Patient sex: M
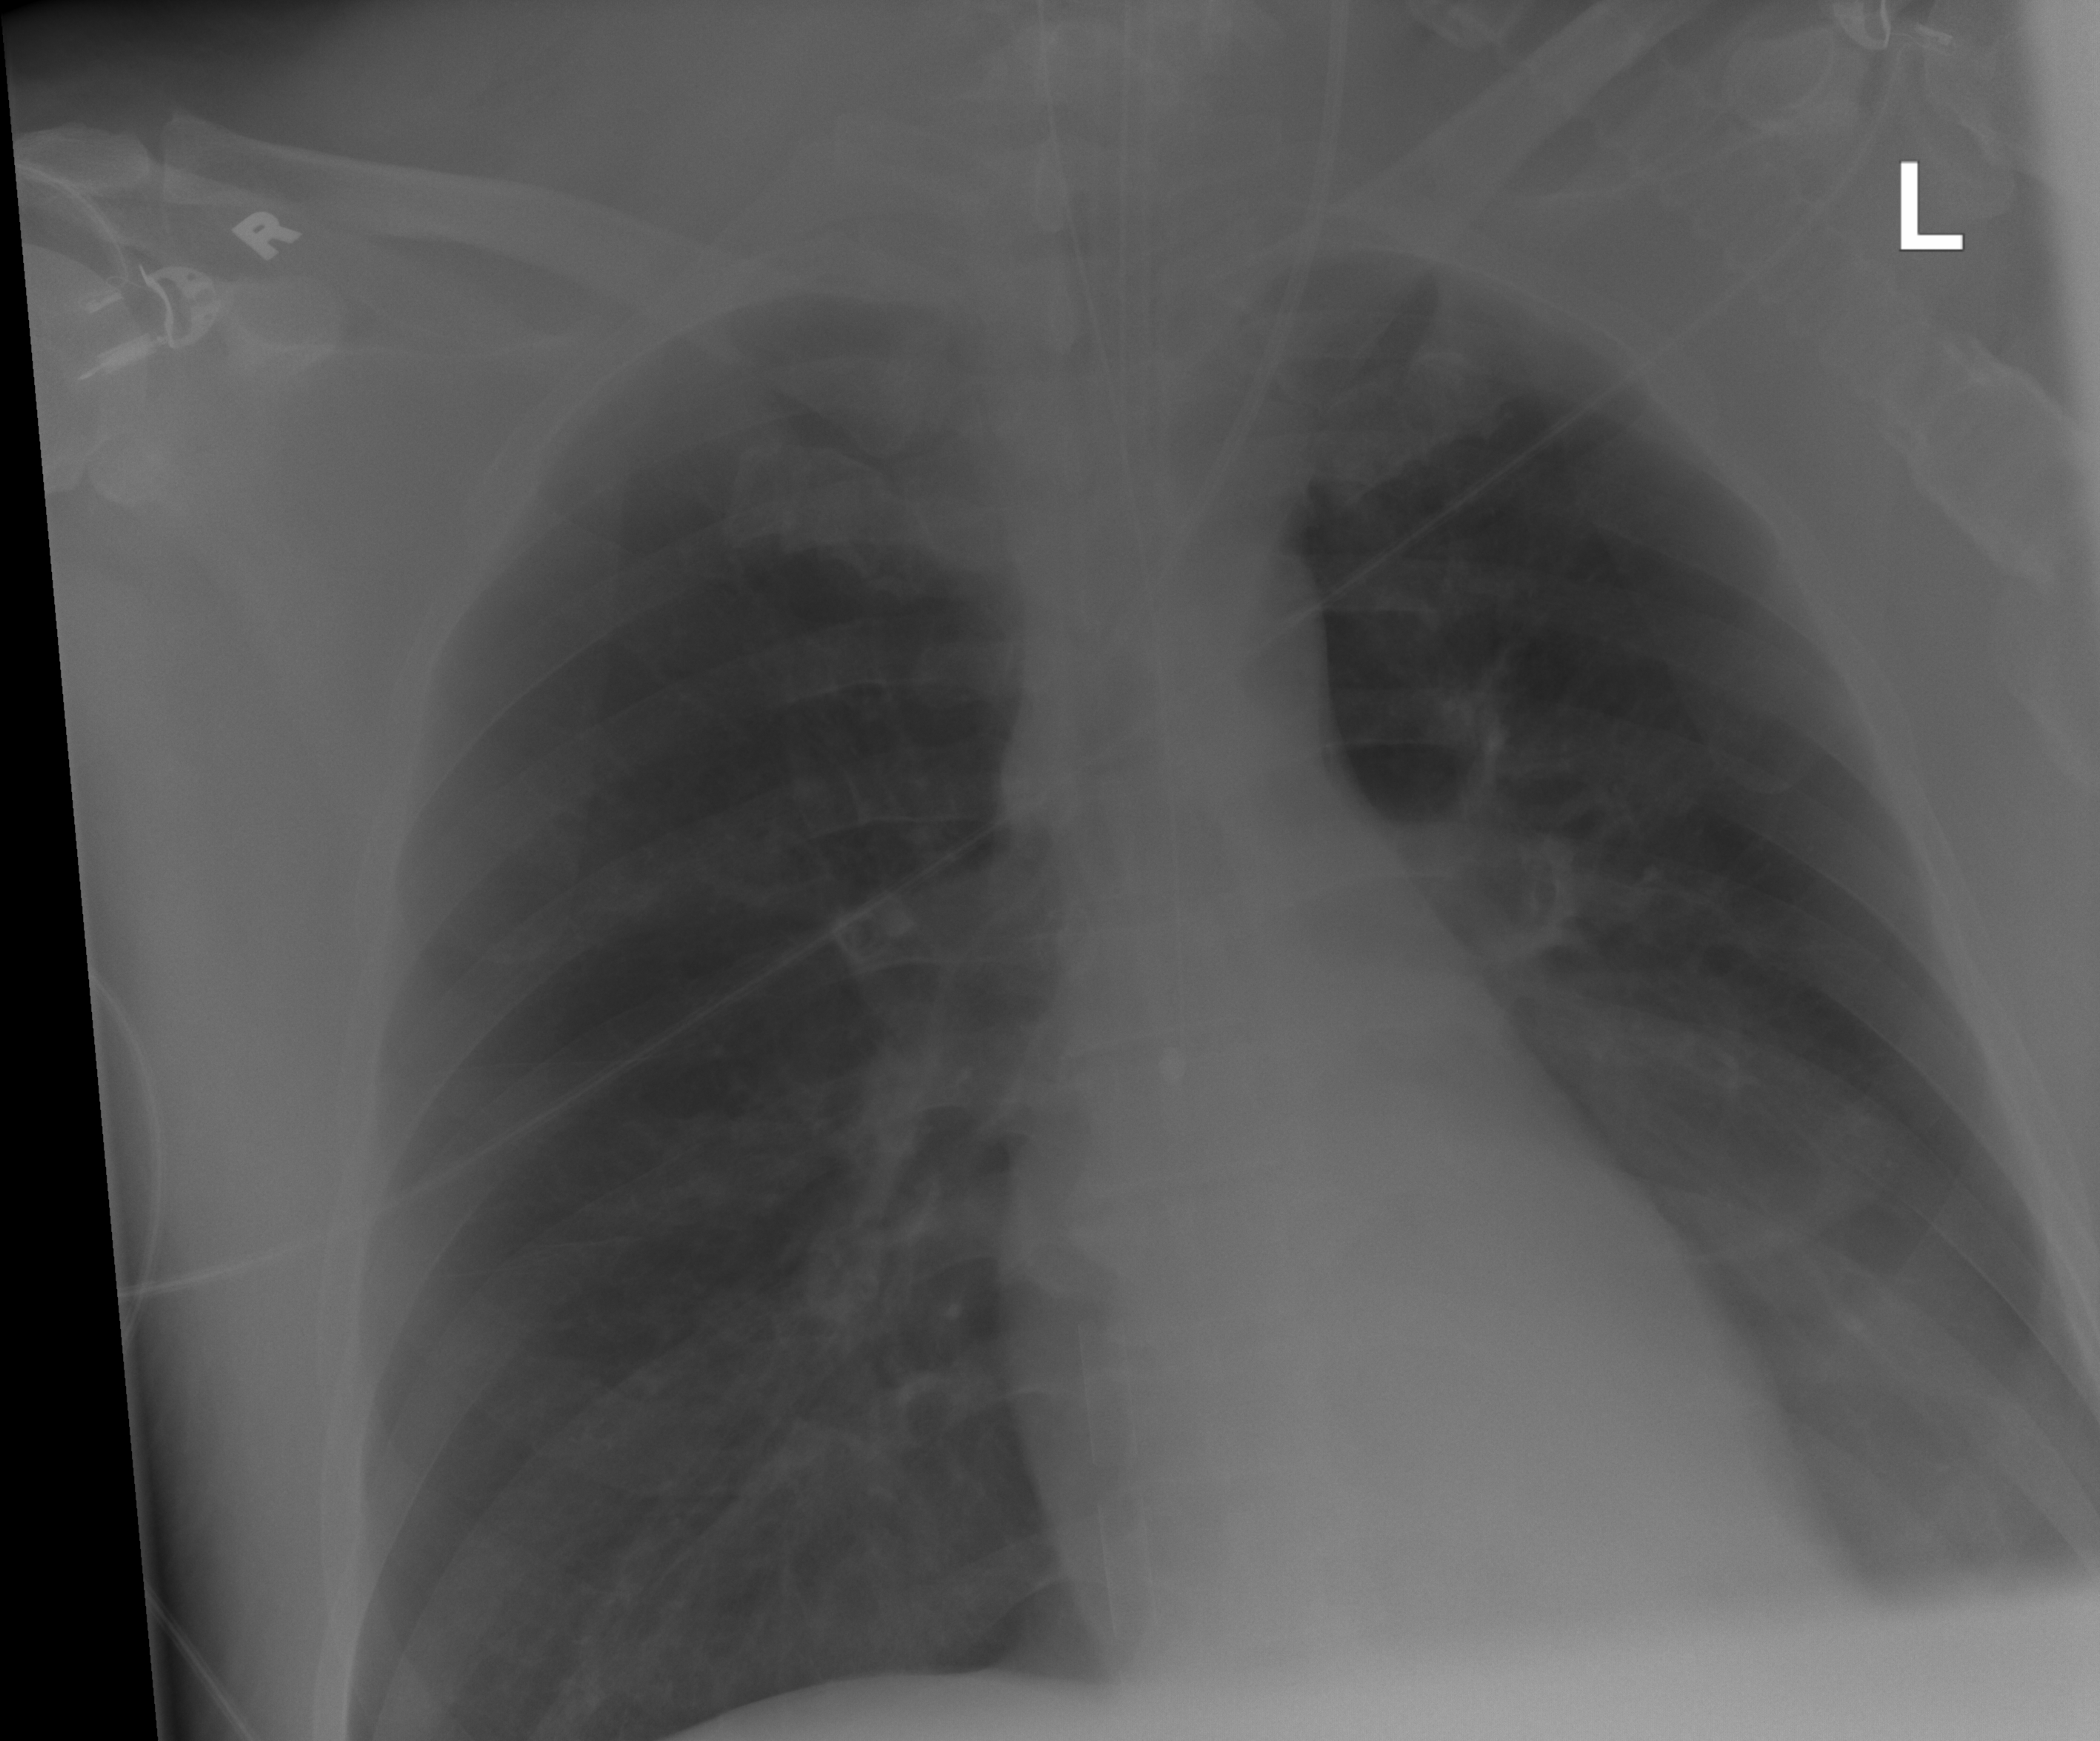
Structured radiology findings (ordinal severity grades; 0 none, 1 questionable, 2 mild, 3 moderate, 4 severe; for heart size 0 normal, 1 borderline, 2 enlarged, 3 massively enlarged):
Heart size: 0
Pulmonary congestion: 0
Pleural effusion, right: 0
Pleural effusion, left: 0
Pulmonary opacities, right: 1
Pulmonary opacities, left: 0
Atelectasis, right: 0
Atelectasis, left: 0